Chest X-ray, AP view. Patient: 21 years old, sex M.
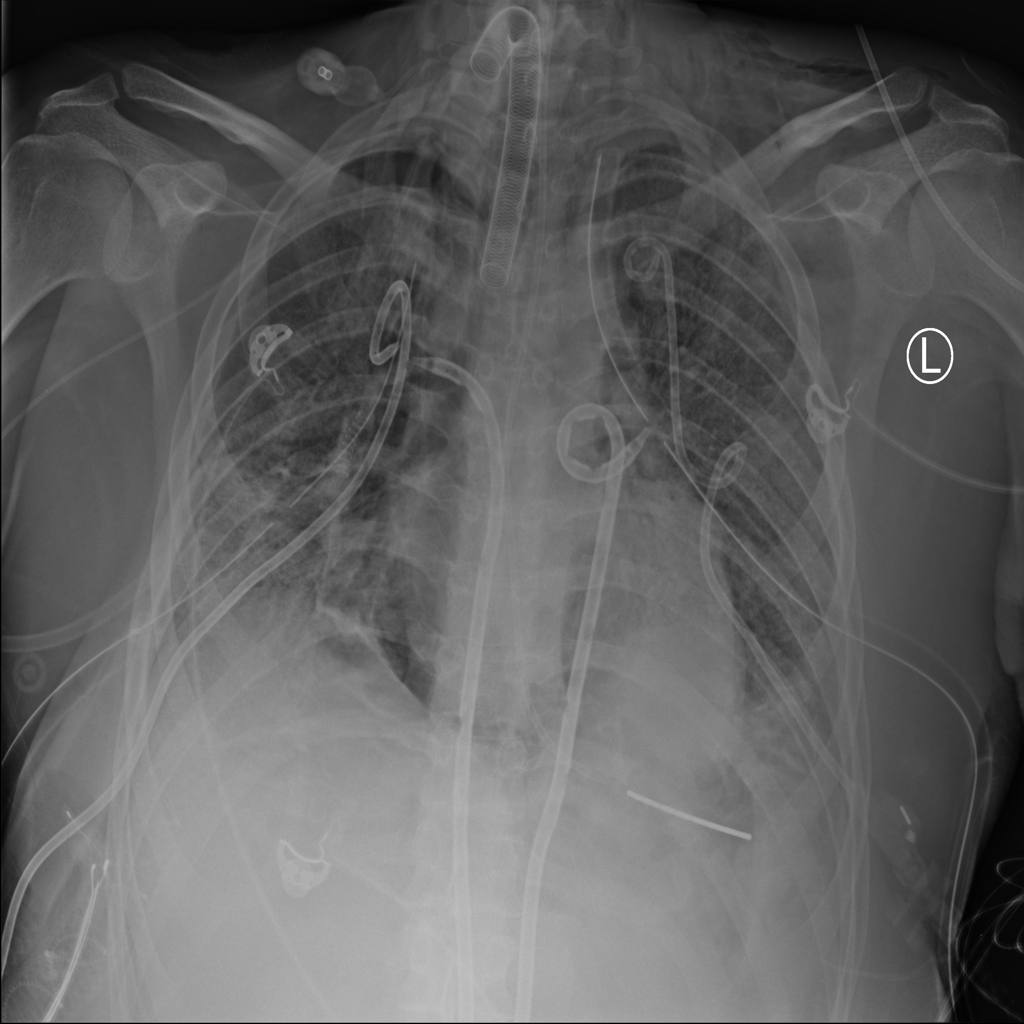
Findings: Effusion, Emphysema, Infiltration, Pneumothorax